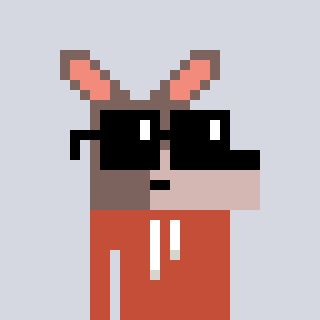
a pixel art character with square black sunglasses, a kangaroo-shaped head and a rust-colored body on a cool background